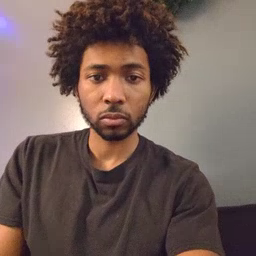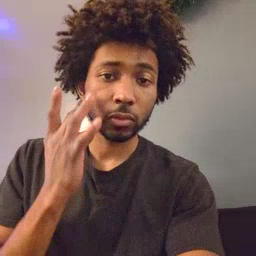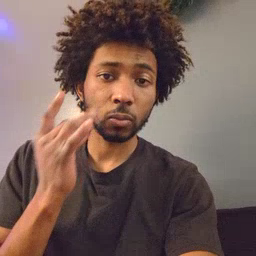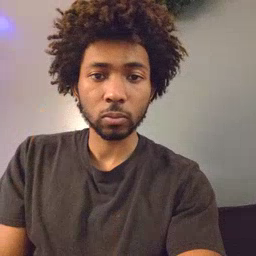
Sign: cat